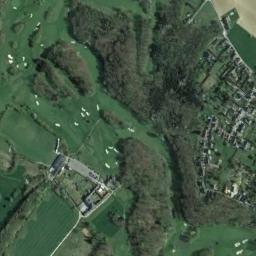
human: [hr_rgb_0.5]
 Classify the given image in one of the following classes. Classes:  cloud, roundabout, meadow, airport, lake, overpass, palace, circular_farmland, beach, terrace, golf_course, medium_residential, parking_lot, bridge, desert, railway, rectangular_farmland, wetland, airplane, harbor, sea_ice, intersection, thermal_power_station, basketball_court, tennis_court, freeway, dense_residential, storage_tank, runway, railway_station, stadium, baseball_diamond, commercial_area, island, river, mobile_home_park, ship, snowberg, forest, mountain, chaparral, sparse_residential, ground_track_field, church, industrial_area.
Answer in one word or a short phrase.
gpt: golf_course